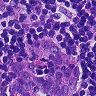
Metastatic tissue present: yes